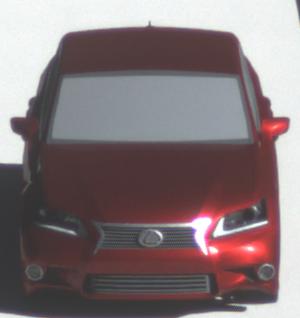
Make: Lexus
Model: GS 250
Detailed model: GS (L10)
Model produced from: 2012/06
Model produced until: 2013/12
Doors: 4
Color: red
Road condition: dry road
Daytime: morning or afternoon
Contrast: high contrast